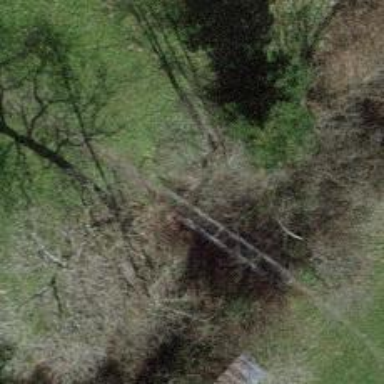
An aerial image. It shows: Path bridge with grass surface.